Question: I have two Buttons in my Form and two TextBoxes inside a TabControl.
I'm not sure how I can save to the Clipboard the text of the TextBoxes using the Buttons.
To do this, we tried to assigned the same 'AccessibleName' to the controls.
I worked on the code but I do not know how to access the TabPages of the TabControl.
Finally, does someone know of a better way to do that?

'''
public partial class Form1 : Form
{
private void SaveNumBot(object sender, EventArgs e)
{
foreach (Control c in this.Controls)
{
if (c.AccessibleName == ((Control)sender).AccessibleName)
{
if (c is TextBox)
{
Clipboard.SetDataObject(c.Text);
}
}
}
}
'''
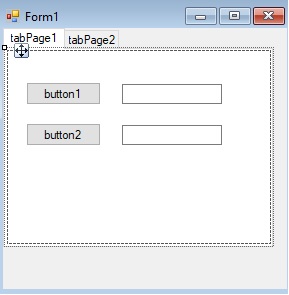
Answer: You could modify your foreach loop:
'''
foreach(TabPage tabPage in yourTabControl.Controls)
{
foreach (TextBox textBox in tabPage.Controls.OfType<TextBox>().Where(x=>x.AccessibleName == ((Control)sender).AccessibleName))
{
Clipboard.SetDataObject(textBox.Text);
}
}
'''
with this loop you only search for 'Controls' which are from the type 'Textbox'.
Use 'OfType' method to avoid 'InvalidCastExceptions'.
If you have other Controls which inherit from 'TextBox' in your Form I would recommend to add the line 'x.GetType()==typeof(TextBox)' to the 'Where()' method.
With the 'Where()' method we only choose the items which have to same 'AccessibleName' like our 'sender'.
But if you have more 'textboxes' with the same 'AccessibleName', this loop will run through all items and only choose the last text.
In this case i would recommend:
'''
Clipboard.SetDataObject(yourTabPage.Controls.OfType<TextBox>()
.Where(x=>x.AccessibleName ==((Control)sender).AccessibleName))
.ToList()
.FirstOrDefault().Text);
'''
Here we are going to have 1 text from the first texbox found in the Control. you could also select the 'Last()'entry.